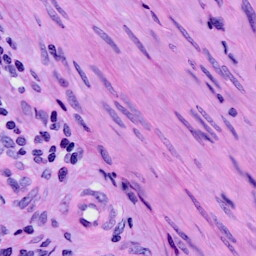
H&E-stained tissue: Cervix